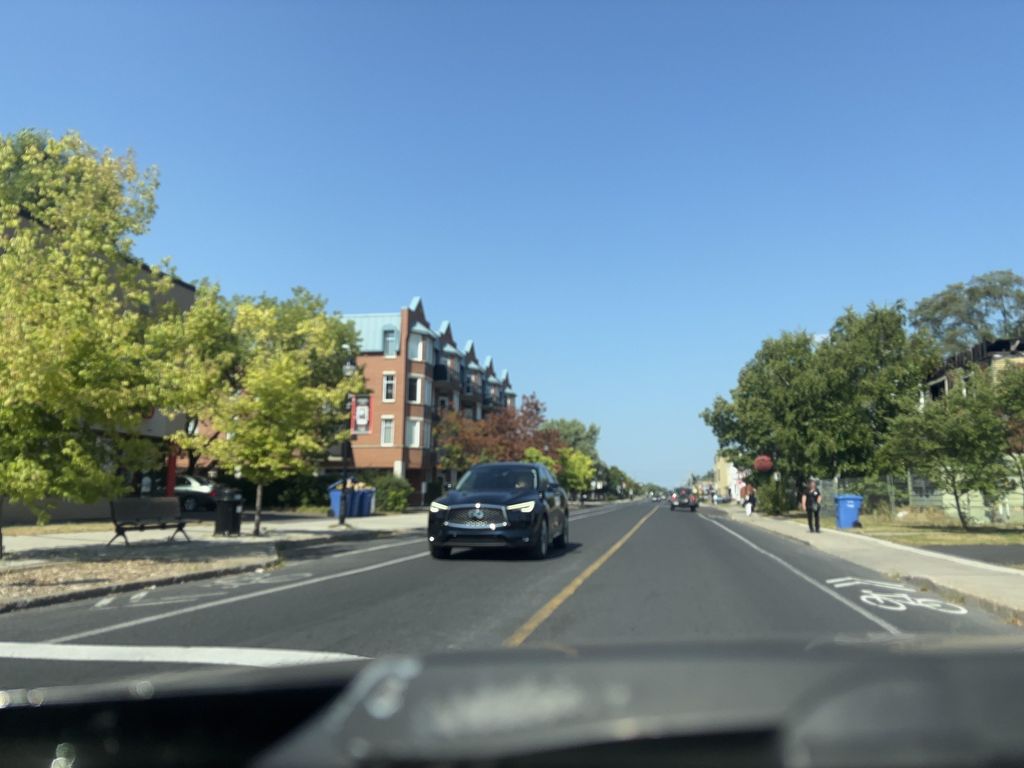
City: montreal